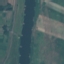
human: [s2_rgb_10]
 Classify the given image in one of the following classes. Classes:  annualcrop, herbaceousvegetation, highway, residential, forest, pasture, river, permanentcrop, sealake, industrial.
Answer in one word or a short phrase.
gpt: River